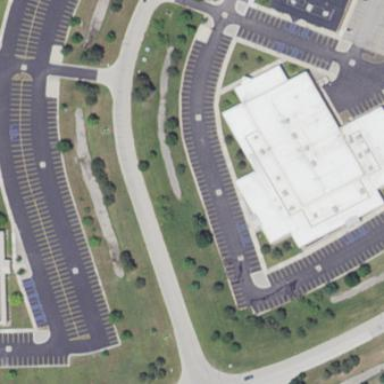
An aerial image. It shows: Parking area.